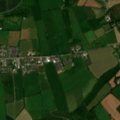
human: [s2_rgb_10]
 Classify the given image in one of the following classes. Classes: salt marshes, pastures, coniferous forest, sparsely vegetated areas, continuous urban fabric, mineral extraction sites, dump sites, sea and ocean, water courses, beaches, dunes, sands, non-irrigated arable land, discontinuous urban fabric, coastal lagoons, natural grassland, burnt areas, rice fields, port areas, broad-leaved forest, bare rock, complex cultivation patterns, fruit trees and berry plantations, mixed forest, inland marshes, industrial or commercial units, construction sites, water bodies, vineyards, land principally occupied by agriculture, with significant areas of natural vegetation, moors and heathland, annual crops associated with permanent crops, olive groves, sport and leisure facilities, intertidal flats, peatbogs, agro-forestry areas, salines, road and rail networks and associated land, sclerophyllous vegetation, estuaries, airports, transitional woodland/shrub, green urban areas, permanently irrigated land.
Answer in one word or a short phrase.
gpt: discontinuous urban fabric, non-irrigated arable land, pastures